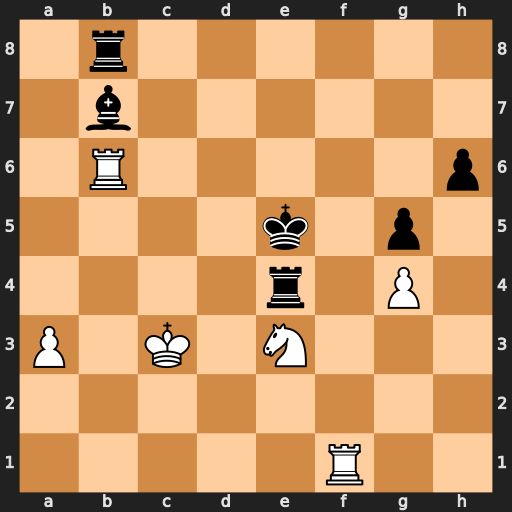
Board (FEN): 1r6/1b6/1R5p/4k1p1/4r1P1/P1K1N3/8/5R2
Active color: w
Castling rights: -
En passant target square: -
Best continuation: Rf5#